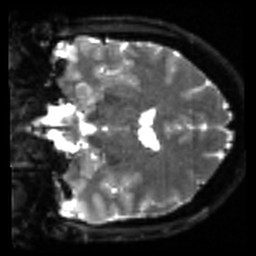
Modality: sbref
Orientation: coronal
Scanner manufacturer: siemens
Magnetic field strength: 3 T
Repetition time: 4 s
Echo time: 0.0594 s